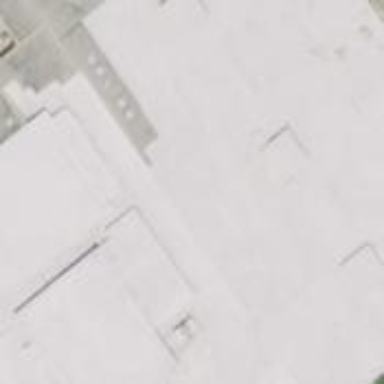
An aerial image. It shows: School building.